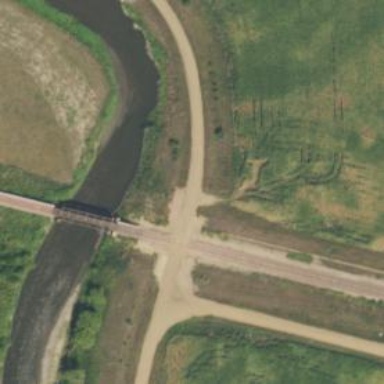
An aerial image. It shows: Railway level crossing.